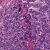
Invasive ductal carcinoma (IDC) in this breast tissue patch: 1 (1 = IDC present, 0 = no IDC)